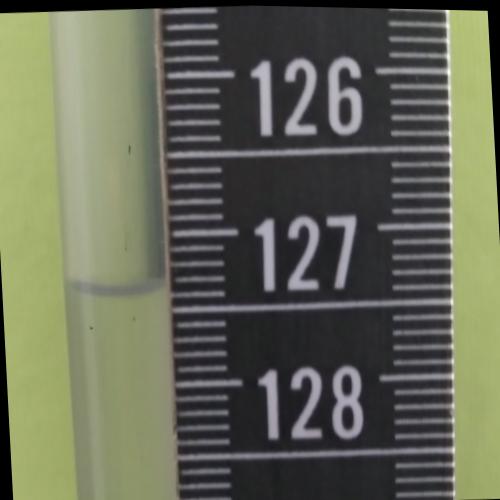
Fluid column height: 127.3 cm